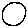
Label: circle